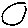
Label: moon